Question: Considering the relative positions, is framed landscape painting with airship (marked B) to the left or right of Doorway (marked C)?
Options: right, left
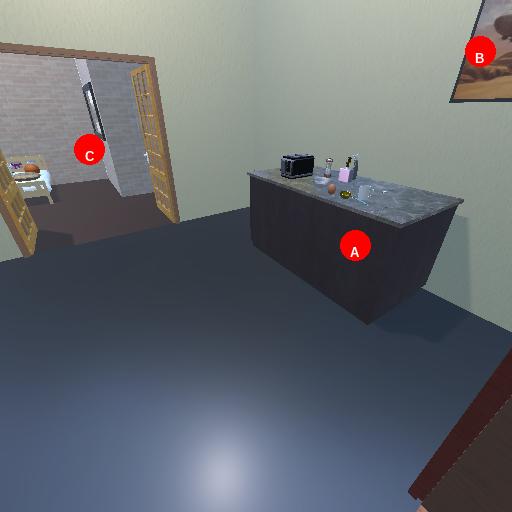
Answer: right